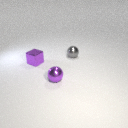
small purple metal cube in front of small gray metal sphere